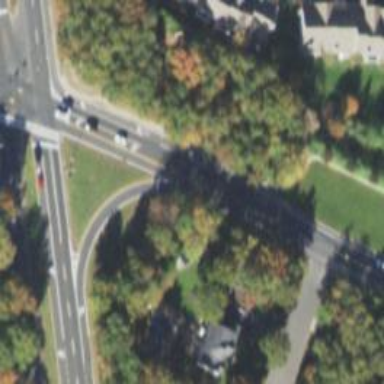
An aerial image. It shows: Secondary road with asphalt surface. There is separate sidewalk. The road allows through traffic in the forward direction.